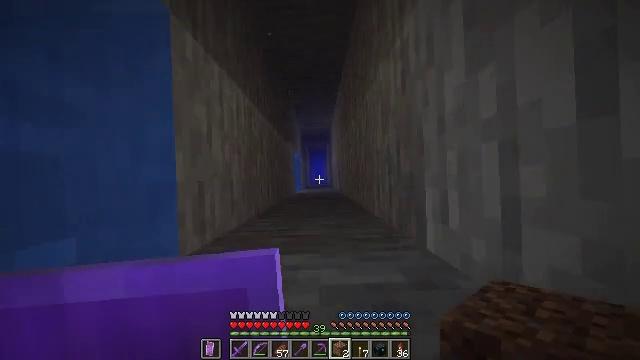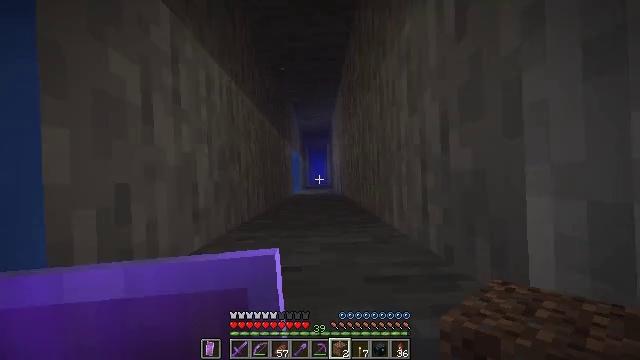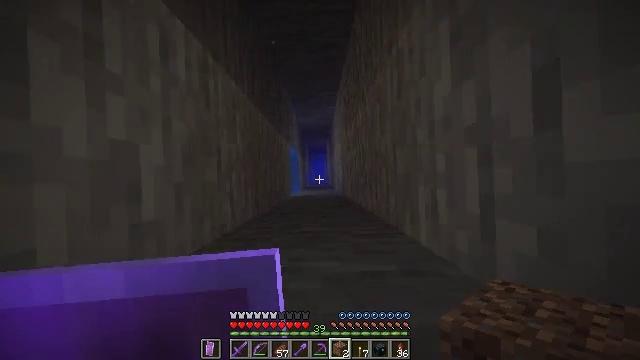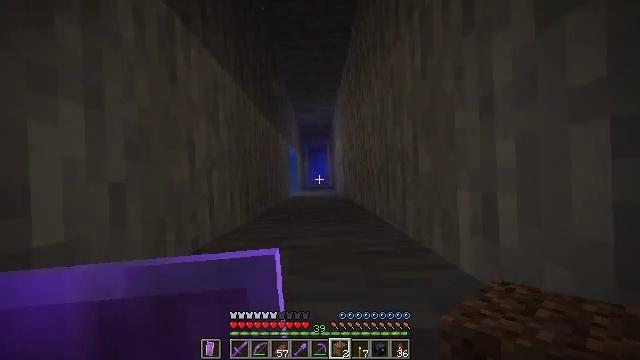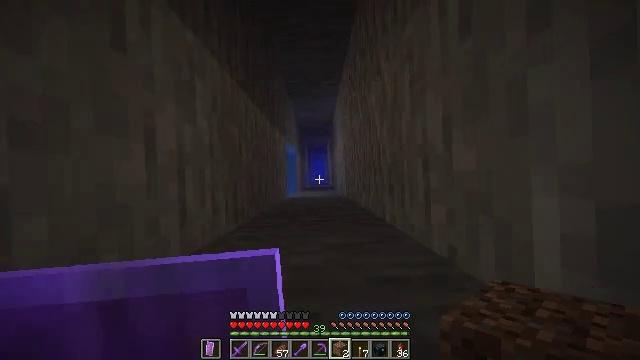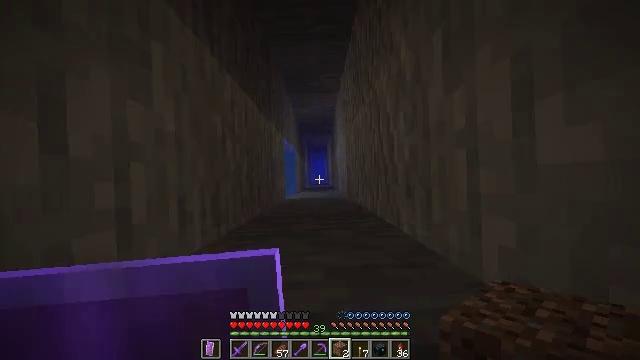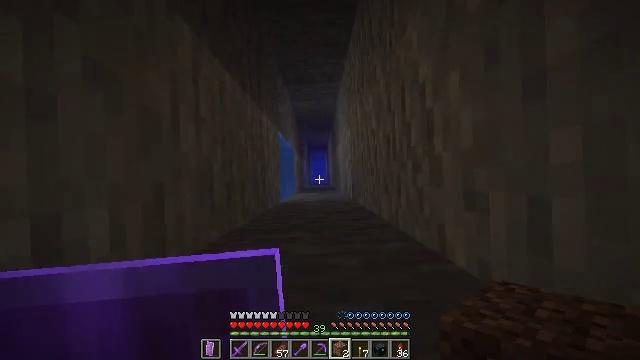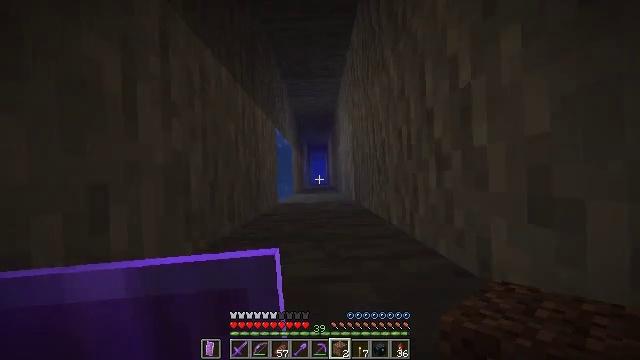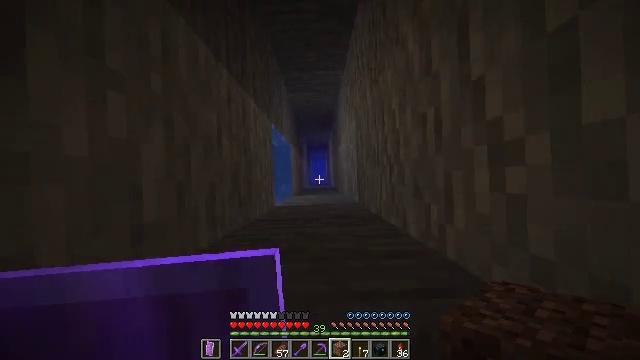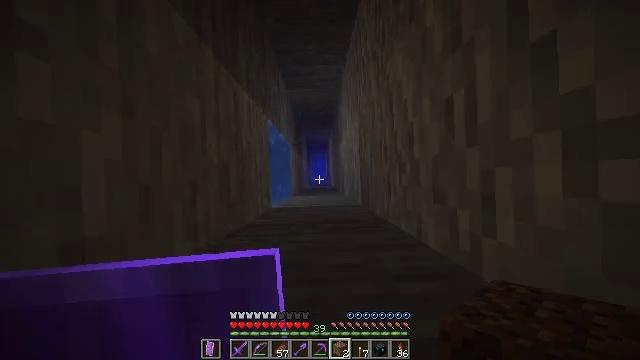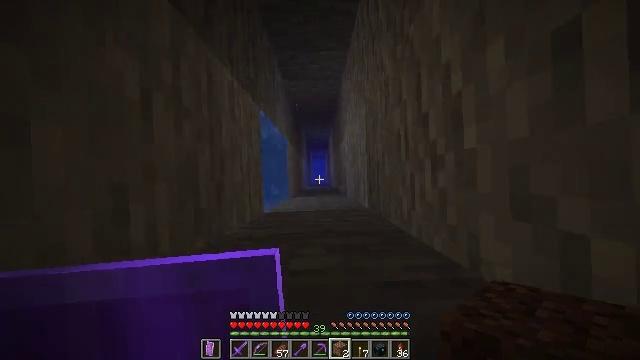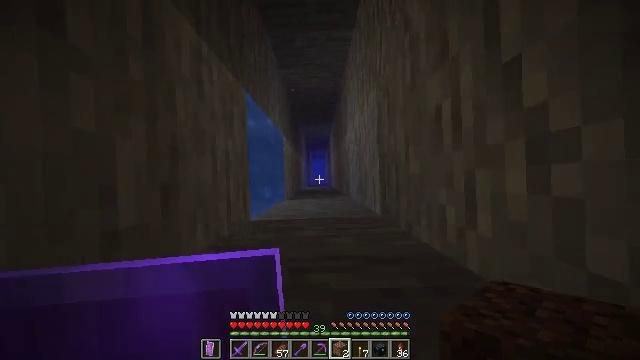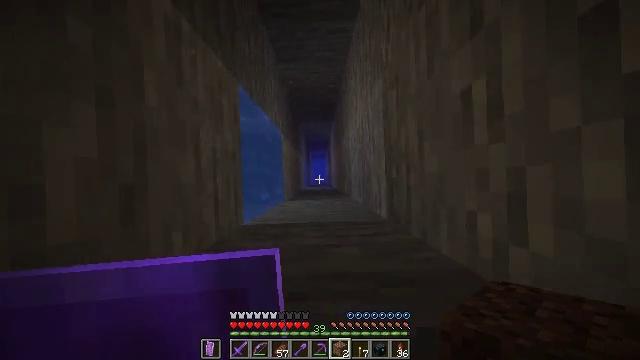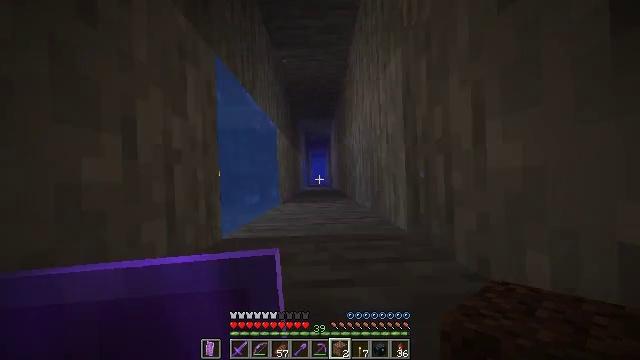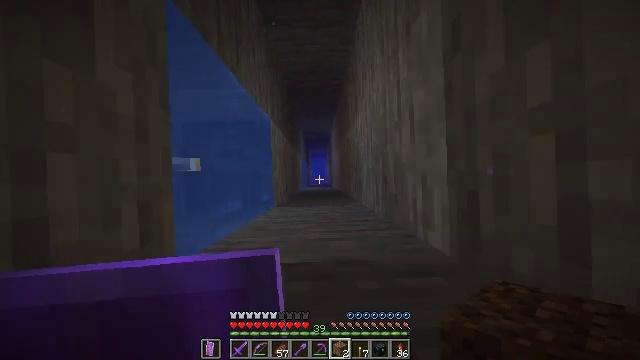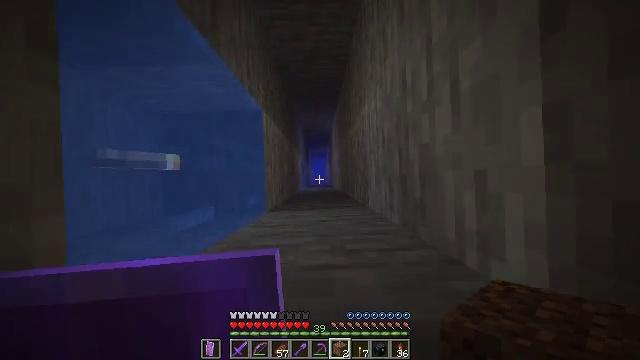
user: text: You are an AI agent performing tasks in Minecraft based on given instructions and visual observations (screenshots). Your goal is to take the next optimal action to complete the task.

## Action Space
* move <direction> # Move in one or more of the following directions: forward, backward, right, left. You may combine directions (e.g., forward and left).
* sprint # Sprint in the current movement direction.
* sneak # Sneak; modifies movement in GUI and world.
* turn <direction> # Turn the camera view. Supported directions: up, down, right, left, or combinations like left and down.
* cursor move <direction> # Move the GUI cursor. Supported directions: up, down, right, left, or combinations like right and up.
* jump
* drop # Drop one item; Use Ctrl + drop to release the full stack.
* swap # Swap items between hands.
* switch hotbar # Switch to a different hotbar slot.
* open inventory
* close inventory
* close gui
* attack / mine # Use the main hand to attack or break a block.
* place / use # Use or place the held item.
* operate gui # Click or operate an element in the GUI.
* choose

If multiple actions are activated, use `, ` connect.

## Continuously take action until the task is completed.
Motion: motion action
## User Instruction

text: Use sand and a furnace to craft glass.
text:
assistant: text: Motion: move forward, sprint, jump
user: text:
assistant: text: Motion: move forward, sprint, jump
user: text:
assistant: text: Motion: move forward, sprint, jump
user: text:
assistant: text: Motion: move forward, sprint, jump
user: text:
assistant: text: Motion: move forward, sprint, jump
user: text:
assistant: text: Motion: move forward, sprint, jump
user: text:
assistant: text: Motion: move forward, sprint, jump
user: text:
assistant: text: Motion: move forward, sprint, jump
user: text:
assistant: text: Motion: move forward, sprint, jump
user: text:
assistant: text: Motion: move forward, sprint, jump
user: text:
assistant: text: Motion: move forward, sprint, jump
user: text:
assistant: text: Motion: move forward, sprint, jump
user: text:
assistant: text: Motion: move forward, sprint, jump
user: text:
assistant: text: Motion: move forward, sprint, jump
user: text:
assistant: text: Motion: move forward, sprint, jump
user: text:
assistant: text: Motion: move forward, sprint, jump
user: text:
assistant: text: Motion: move forward, sprint, jump
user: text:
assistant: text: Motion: move forward, sprint, jump
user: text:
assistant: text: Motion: move forward, sprint, jump
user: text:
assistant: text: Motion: move forward, sprint, jump
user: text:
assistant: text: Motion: move forward, sprint, jump
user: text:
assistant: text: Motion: move forward, sprint, jump
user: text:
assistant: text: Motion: move forward, sprint, jump
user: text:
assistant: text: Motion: move forward, sprint, jump
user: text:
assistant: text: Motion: move forward, sprint, jump
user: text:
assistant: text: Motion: move forward, sprint, jump
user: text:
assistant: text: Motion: move forward, sprint, jump
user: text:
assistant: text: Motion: move forward, sprint, jump
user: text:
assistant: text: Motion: move forward, sprint, jump
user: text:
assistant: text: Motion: move forward, sprint, jump